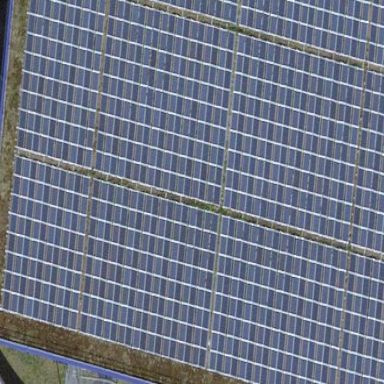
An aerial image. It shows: Solar power generator.